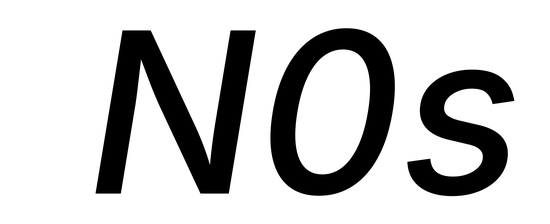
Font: Inter-Italic_Medium_Italic